Chest X-ray:
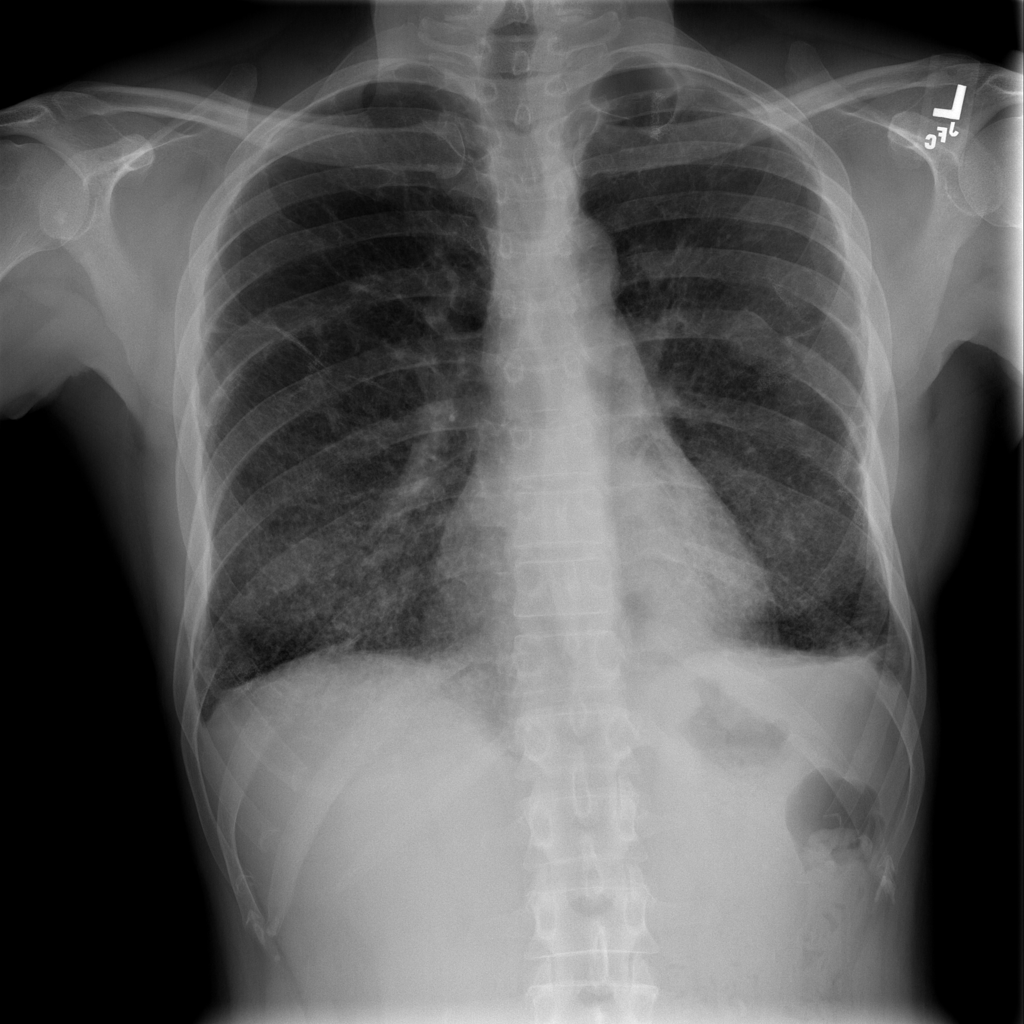
Findings: Fracture, Consolidation, Effusion, Fibrosis
No abnormal finding: no